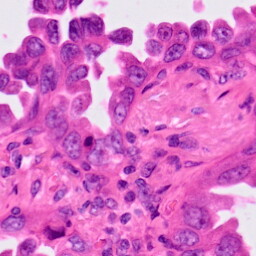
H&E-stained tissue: Lung